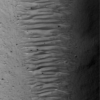
Label: not_dusty